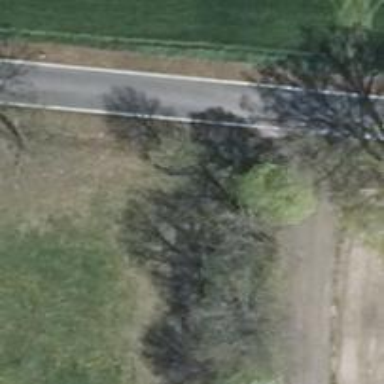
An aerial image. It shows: Row of deciduous broadleaved trees.